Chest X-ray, AP view. Patient: 53 years old, sex F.
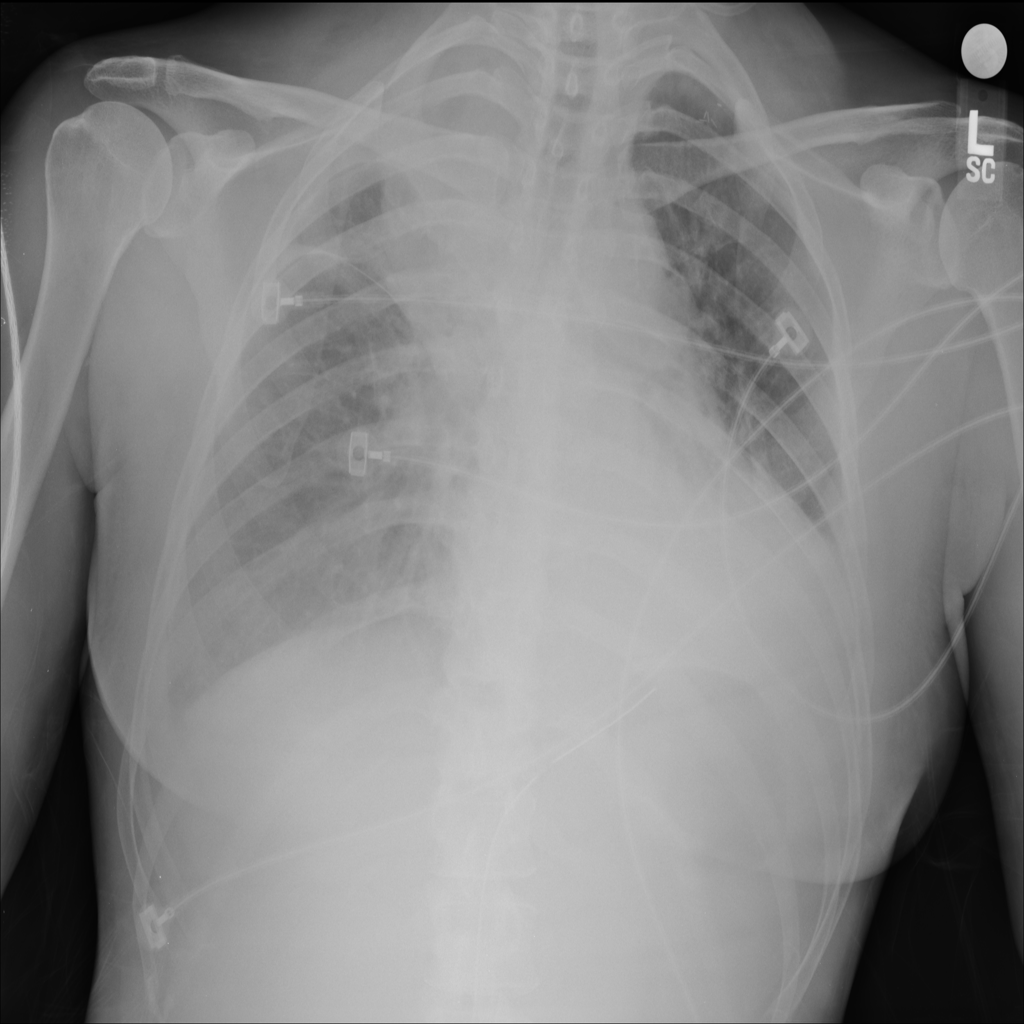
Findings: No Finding